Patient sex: M
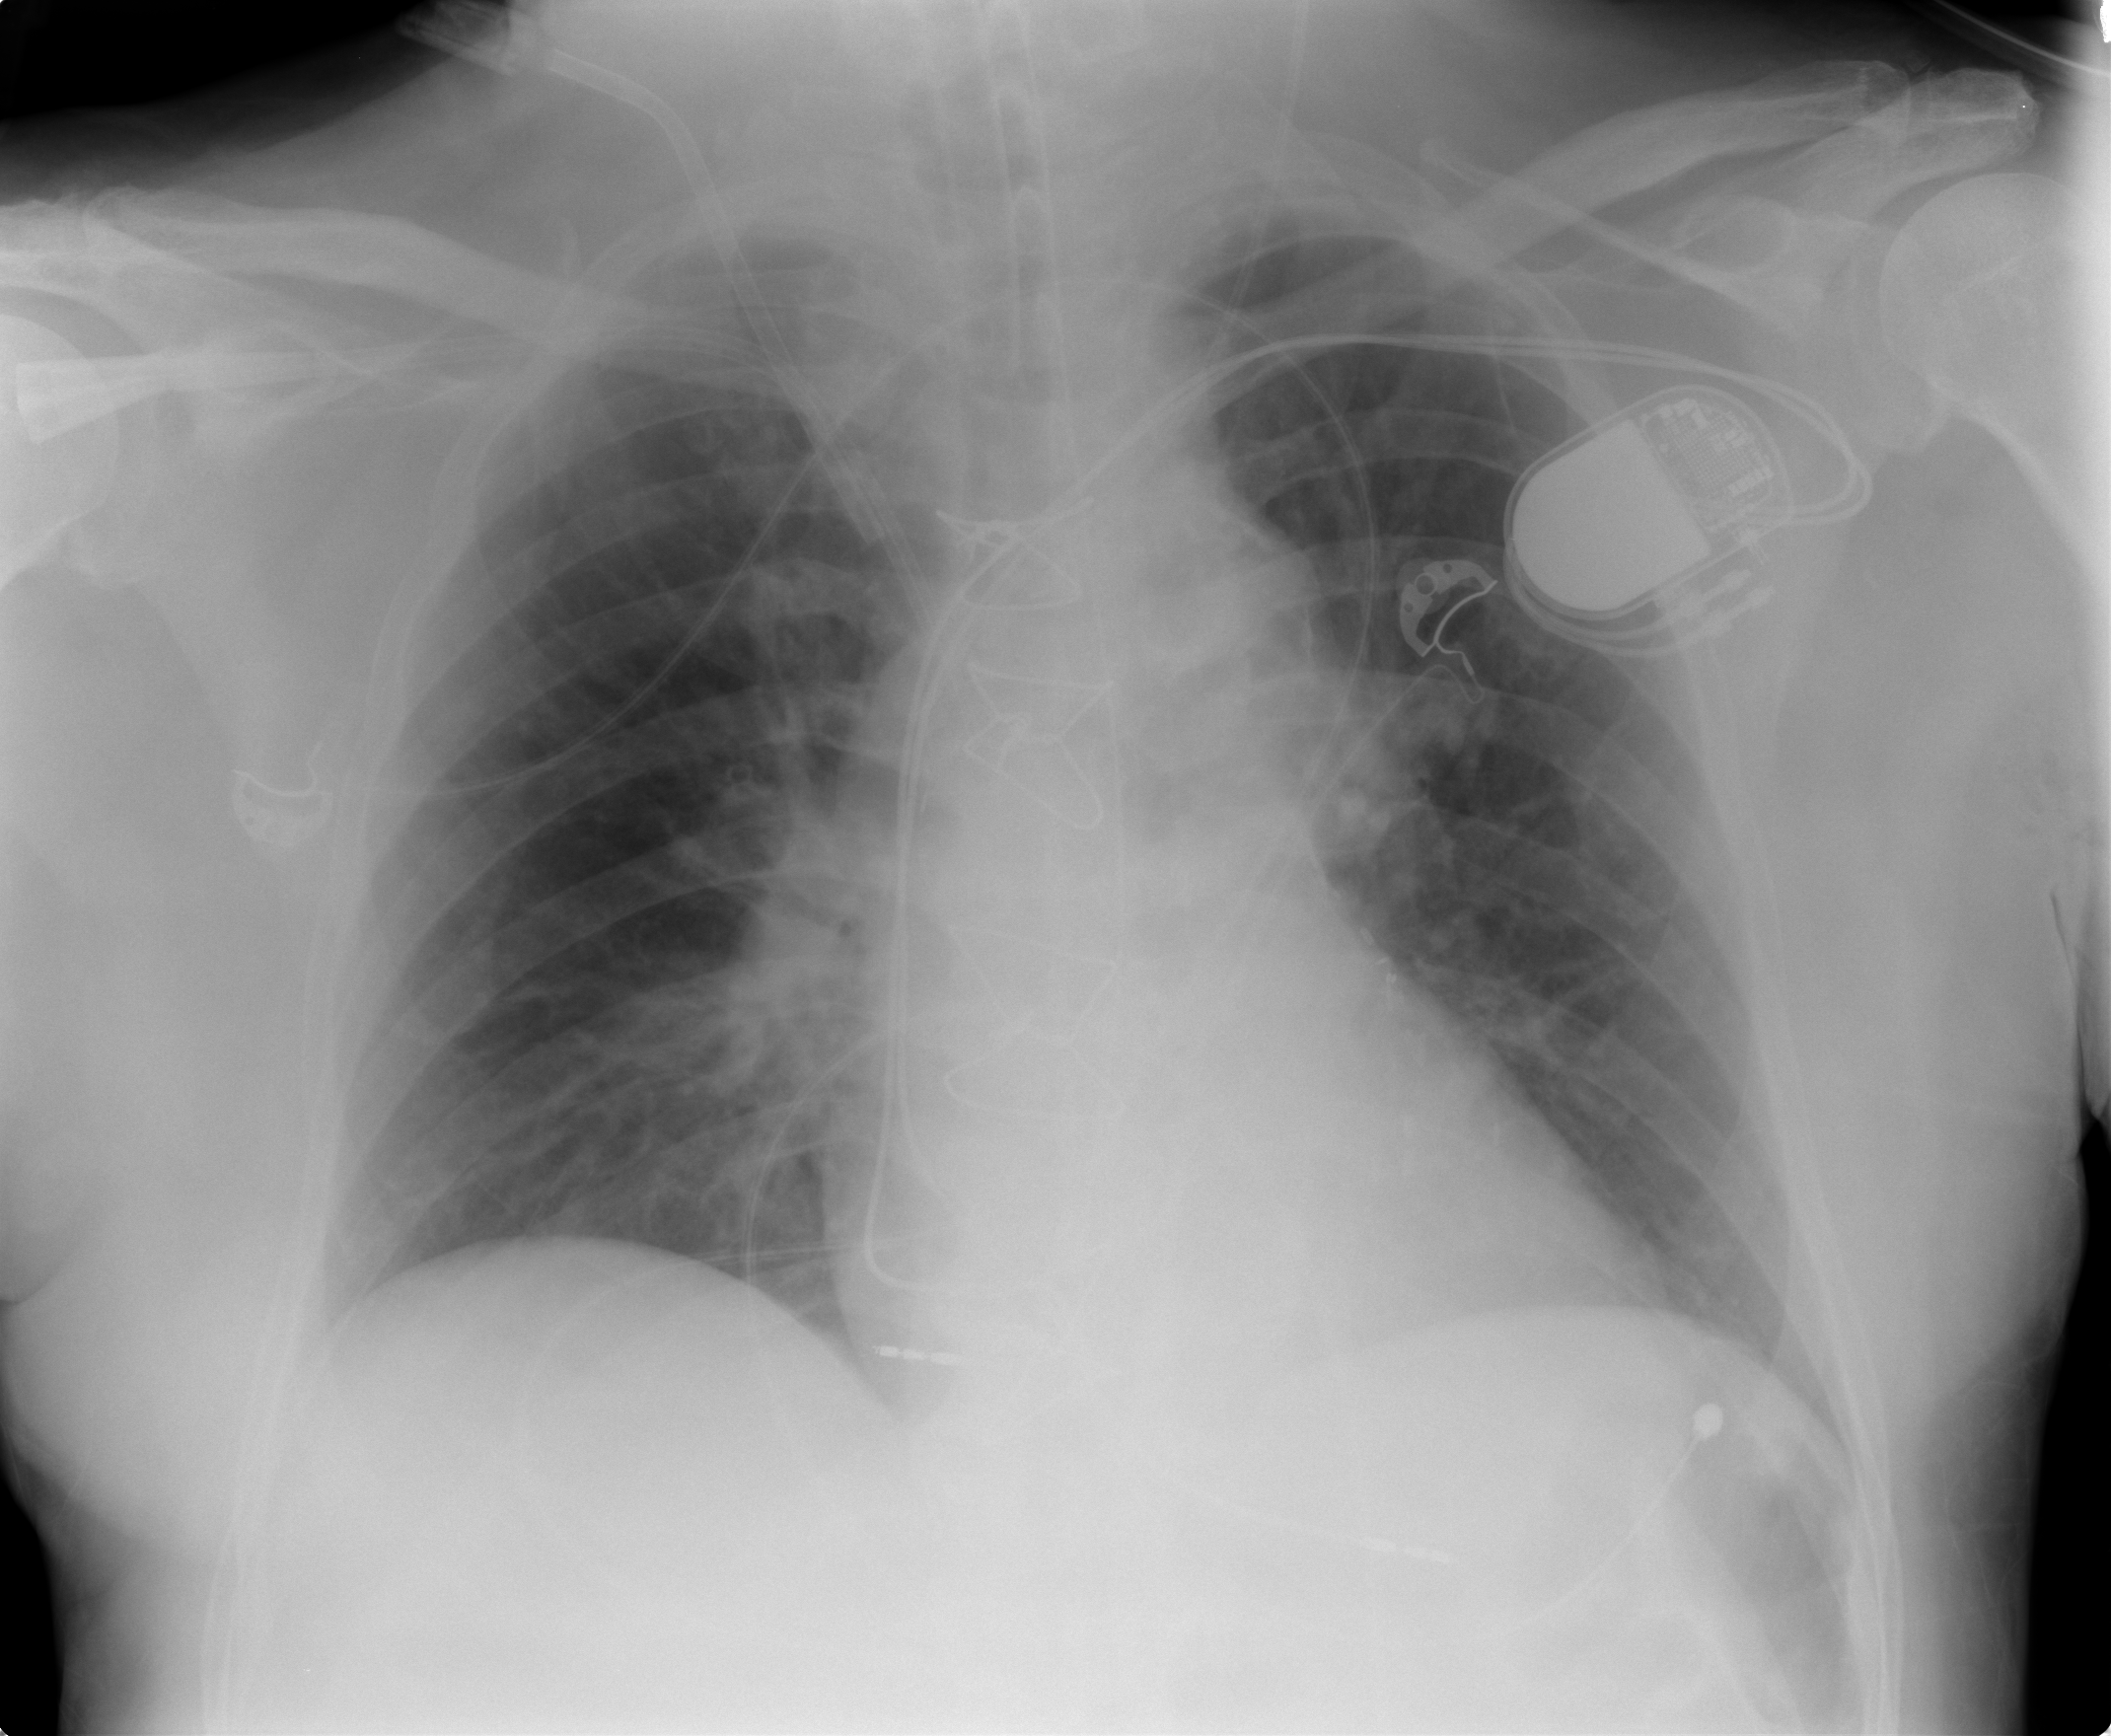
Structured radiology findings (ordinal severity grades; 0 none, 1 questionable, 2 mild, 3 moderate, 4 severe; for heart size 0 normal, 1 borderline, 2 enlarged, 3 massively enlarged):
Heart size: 0
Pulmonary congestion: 2
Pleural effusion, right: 1
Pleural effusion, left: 0
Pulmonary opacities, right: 0
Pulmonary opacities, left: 0
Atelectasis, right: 2
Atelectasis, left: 2